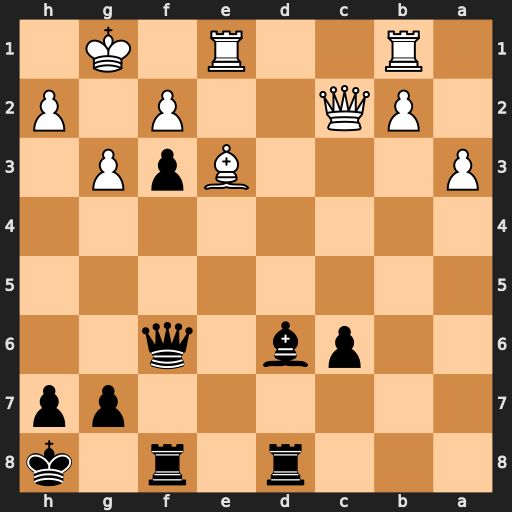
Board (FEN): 3r1r1k/6pp/2pb1q2/8/8/P3BpP1/1PQ2P1P/1R2R1K1
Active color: b
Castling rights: -
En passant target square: -
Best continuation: Qe6 Kh1 Qh3 Rg1 Rf5 Qxf5 Qxf5